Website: home-depot
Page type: address-validator
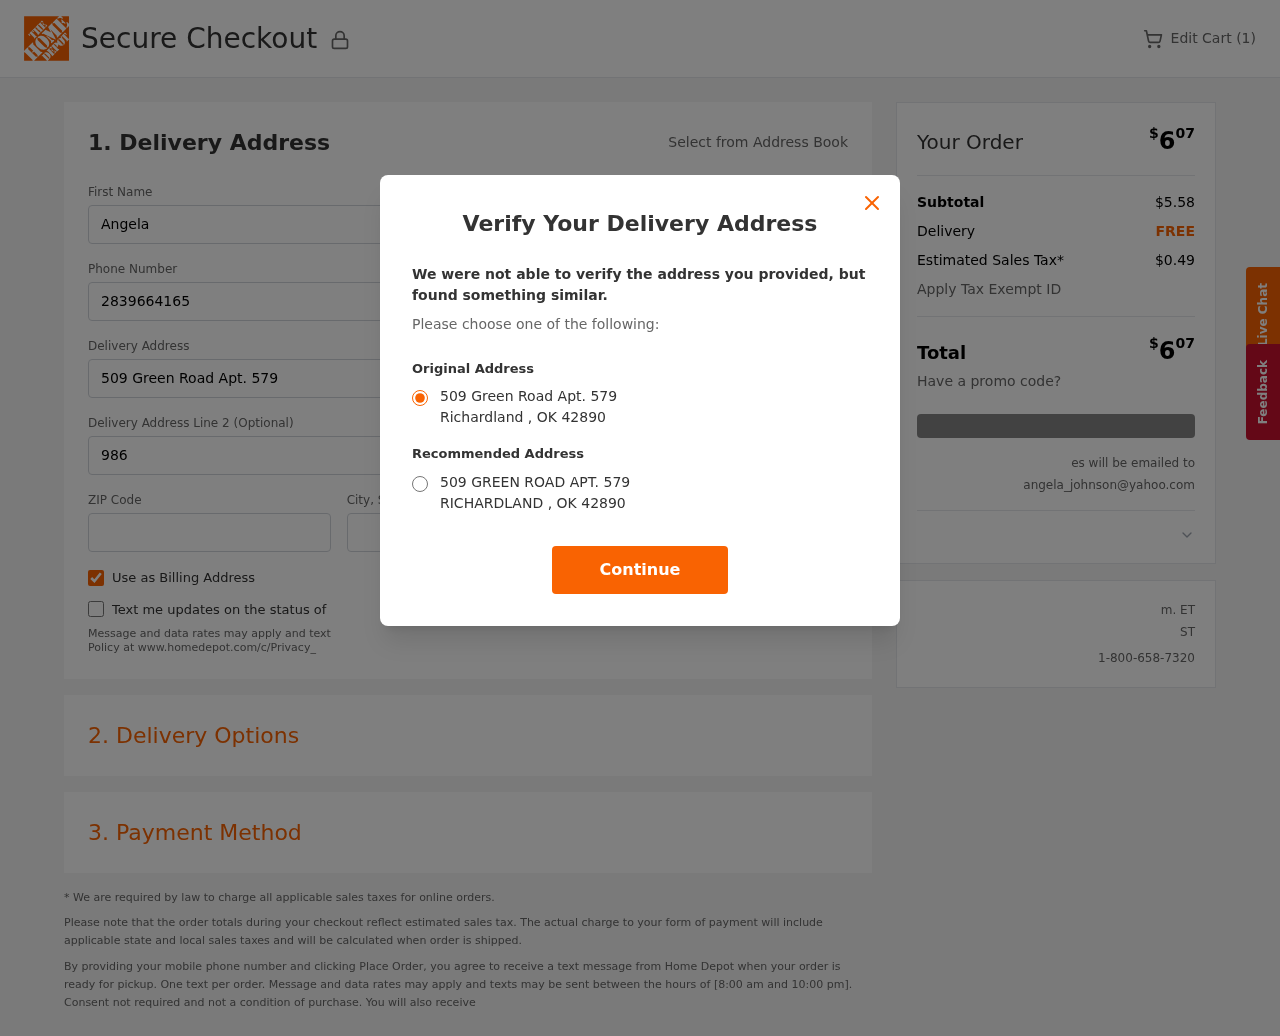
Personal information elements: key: PII_CITY
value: Richardland
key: PII_EMAIL
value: angela_johnson@yahoo.com
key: PII_POSTCODE
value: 42890
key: PII_STATE_ABBR
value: OK
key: PII_STREET
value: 509 Green Road Apt. 579
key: PII_FIRSTNAME
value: Angela
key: PII_LASTNAME
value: Johnson
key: PII_PHONE
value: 2839664165
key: PII_STREET2
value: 986 Palmer Forks
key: PII_CITY_STATE
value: Richardland, OK
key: PII_STREET_ALT
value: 509 GREEN ROAD APT. 579
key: PII_CITY_ALT
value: RICHARDLAND
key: PII_POSTCODE_FULL
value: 42890
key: PII_POSTCODE_NUMERIC
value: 42890
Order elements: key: ORDER_NUM_ITEMS
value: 1
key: ORDER_TOTAL
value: $607
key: ORDER_SUBTOTAL
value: $5.58
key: ORDER_SHIPPING_COST
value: FREE
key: ORDER_TAX
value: $0.49